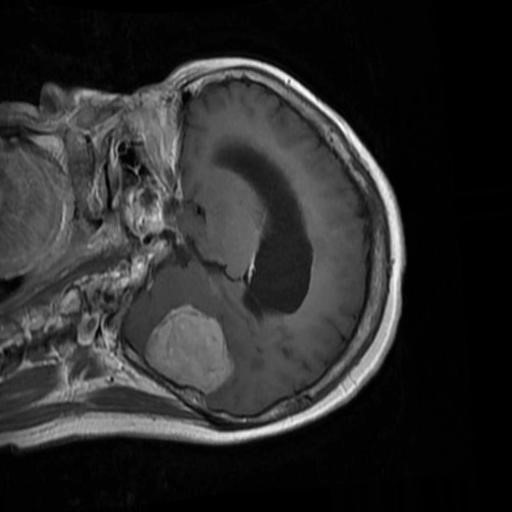
Label: brain_menin